A scalogram of one vibration snapshot from a rotating bearing is shown, computed with a continuous wavelet transform. Classify the bearing condition as one of: normal, inner_race, outer_race, ball.
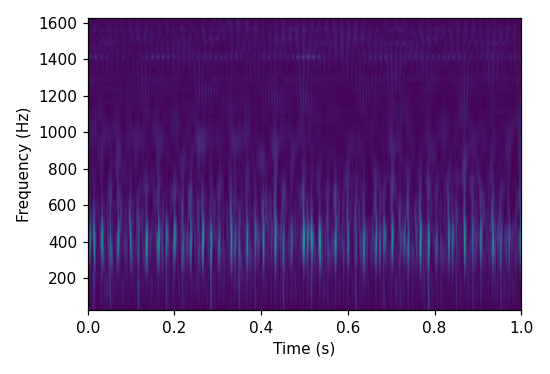
Answer: outer_race